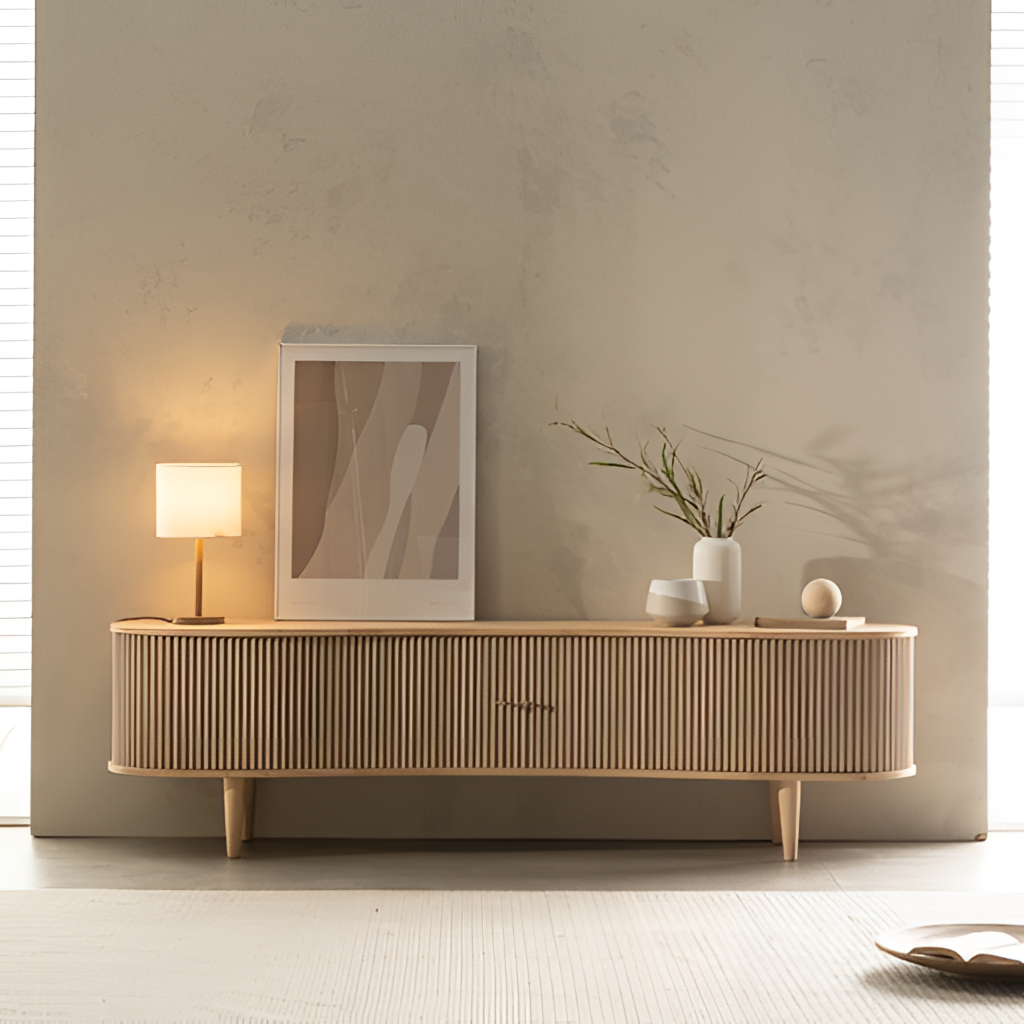
living room, wood sideboard, modern, plaster wallpaper, with solid pattern, gray tile flooring, with large square pattern